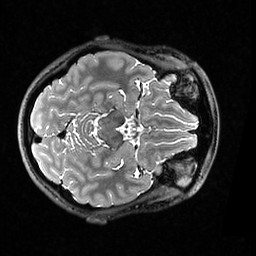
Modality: T2w
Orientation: axial
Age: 33
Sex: female
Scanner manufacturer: ge
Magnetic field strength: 3 T
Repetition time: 3.202 s
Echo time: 0.06609 s